Field crop: maize
Growth stage: 1
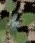
Species: chenopodium